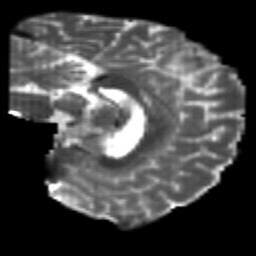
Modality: T2w
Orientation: sagittal
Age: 24
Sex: male
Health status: healthy
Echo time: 0.074 s